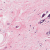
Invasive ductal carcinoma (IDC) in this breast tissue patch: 0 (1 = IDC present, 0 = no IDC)